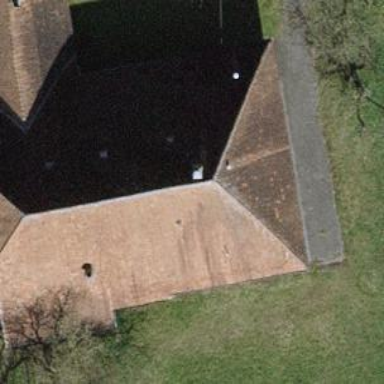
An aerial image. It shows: Farm building.